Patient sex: M
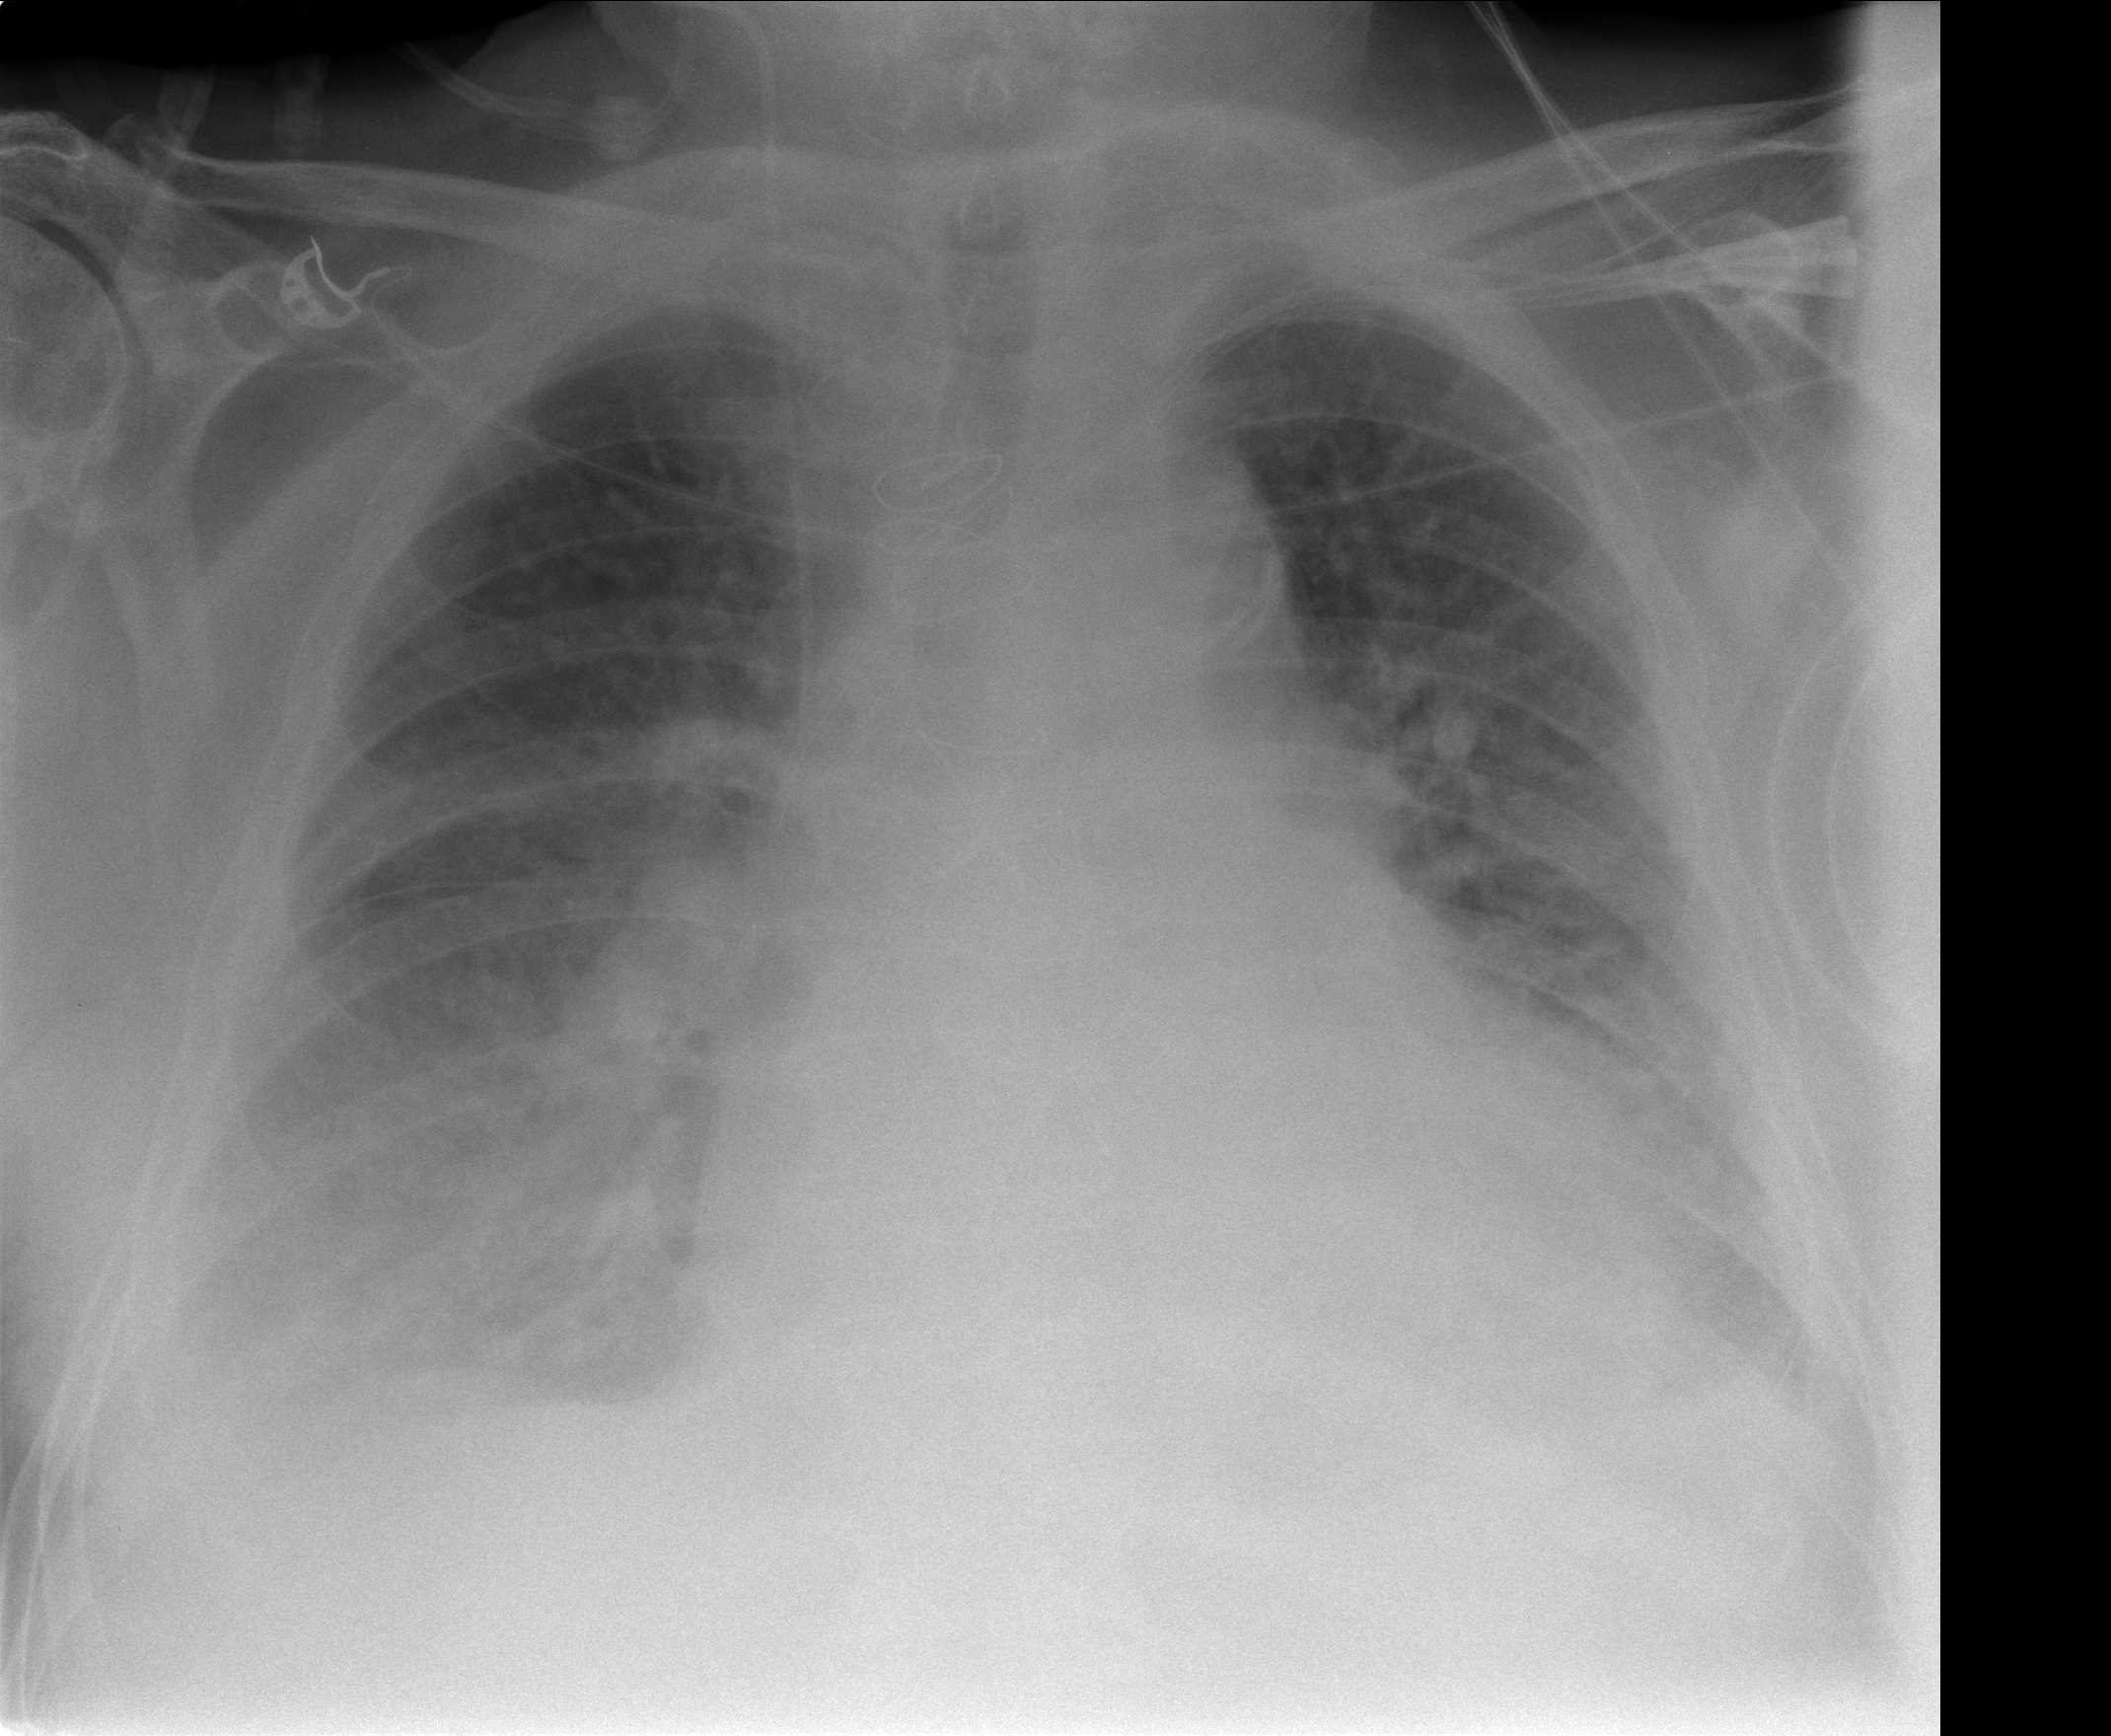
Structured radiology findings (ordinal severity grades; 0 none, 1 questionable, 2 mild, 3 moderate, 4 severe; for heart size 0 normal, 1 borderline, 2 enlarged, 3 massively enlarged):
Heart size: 2
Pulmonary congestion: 3
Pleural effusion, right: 2
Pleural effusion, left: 2
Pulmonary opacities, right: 3
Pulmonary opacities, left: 3
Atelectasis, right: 3
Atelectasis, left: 3